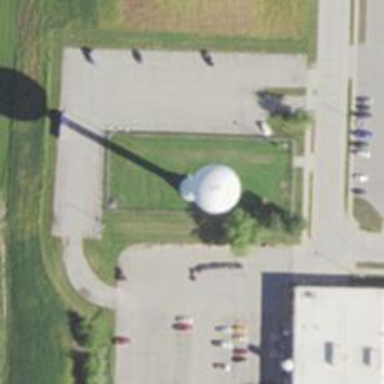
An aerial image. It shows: Water tower that is man-made.